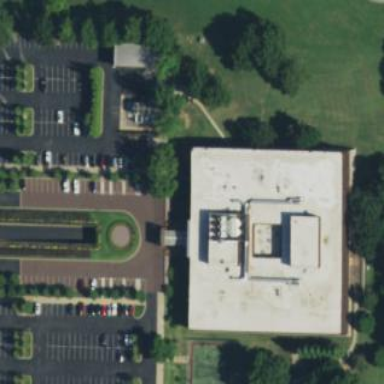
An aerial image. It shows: Office building with residential use.